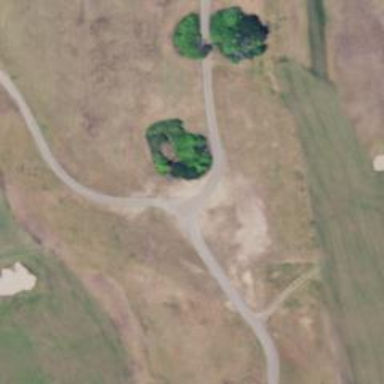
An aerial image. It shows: Service road designated as golf cart path.